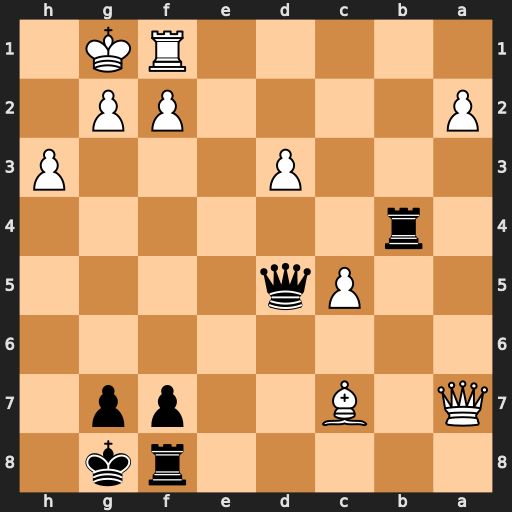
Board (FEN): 5rk1/Q1B2pp1/8/2Pq4/1r6/3P3P/P4PP1/5RK1
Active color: b
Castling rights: -
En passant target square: -
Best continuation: Ra8 Qxa8+ Qxa8